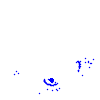
Particle: kaon